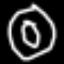
Label: donut